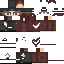
A male human skin with medium skin, wearing brown long hair dressed in a blue hoodie and black pants, featuring a closed mouth.